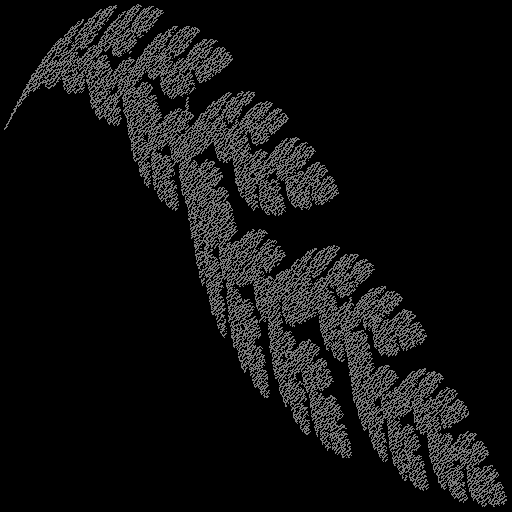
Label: shieldfern